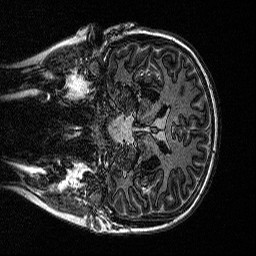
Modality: MP2RAGE
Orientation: coronal
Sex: female
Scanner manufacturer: siemens
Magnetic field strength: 3 T
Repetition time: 5 s
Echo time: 0.00292 s